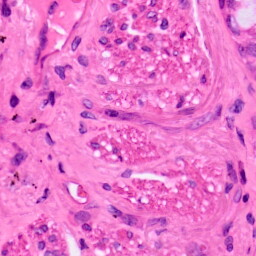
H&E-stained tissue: Lung